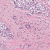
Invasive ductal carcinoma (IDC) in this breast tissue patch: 1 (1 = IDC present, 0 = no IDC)